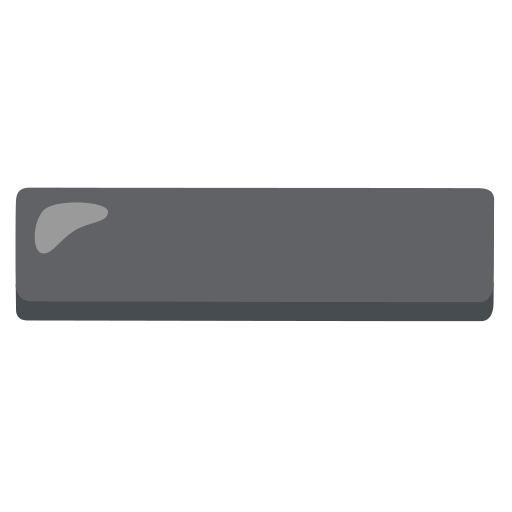
Emoji: ➖